Question:
just like the image show above, in branch1(Br1) had done drop the commit C, but branch2(Br2) still keep it, how to sync the commits log into branch2 when I need to merge Br2 into Br1
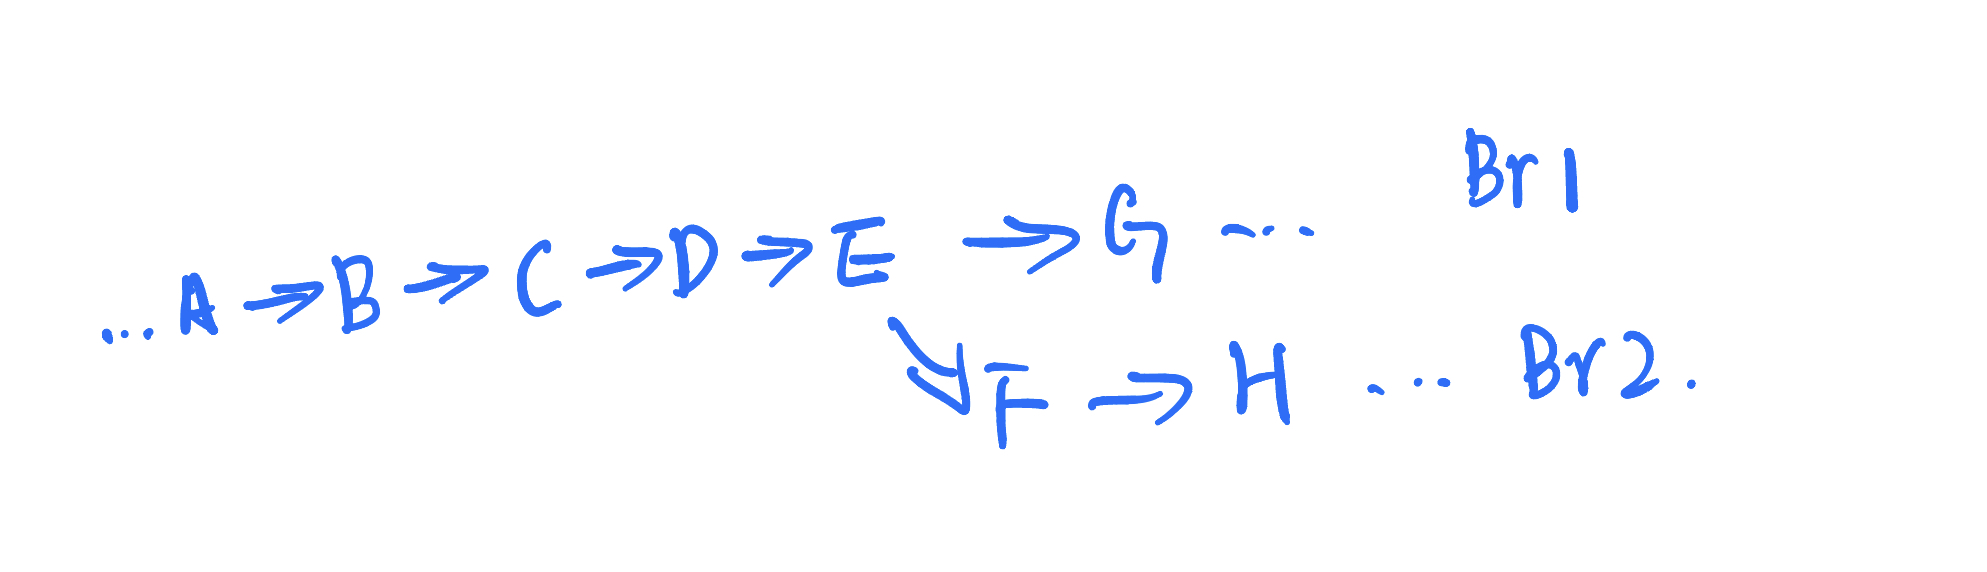
Answer: You need to rebase 'br2' to get rid of the branch if 'br1' was rewritten to get rid of 'C'. Assuming that both branches are local (and if they are remote adjust the instructions to use them):
'''
git rebase old-commit-for-E br2 --onto new-commit-for-E-or-br1
'''
'old-commit-for-E' is the old commit of 'E' as you have it in 'br2'. Then if you feel like placing the branch on top of 'br1', use it as the parameter of '--onto'... otherwise, get the commit id for 'E' and use it there.